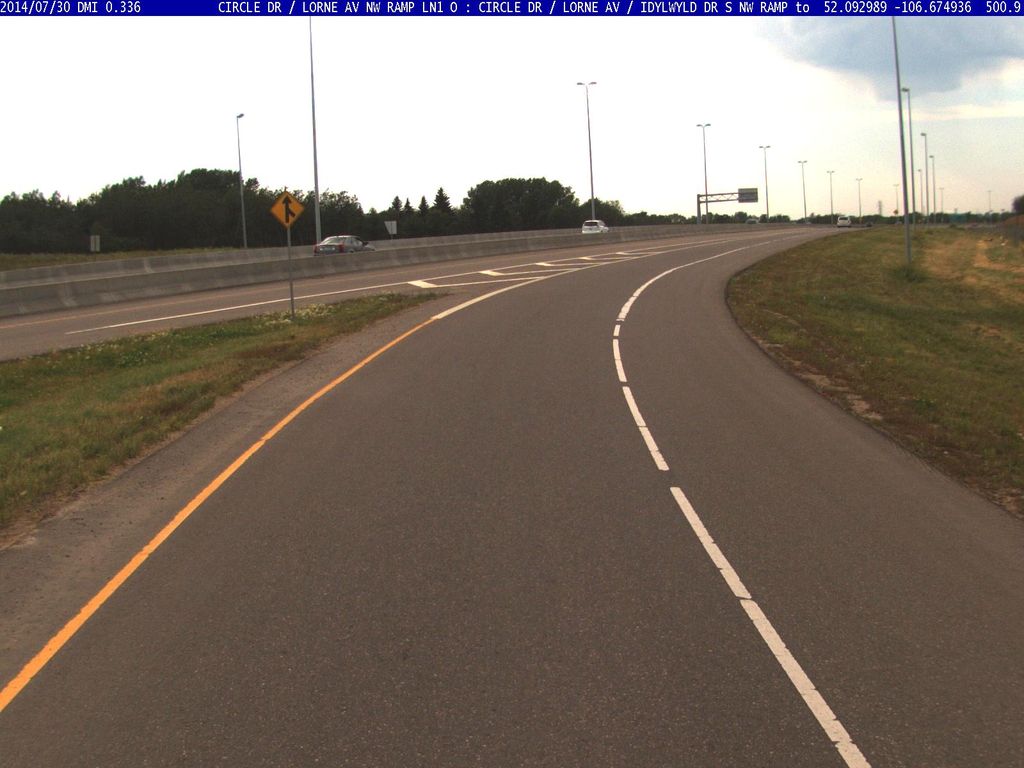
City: saskatoon